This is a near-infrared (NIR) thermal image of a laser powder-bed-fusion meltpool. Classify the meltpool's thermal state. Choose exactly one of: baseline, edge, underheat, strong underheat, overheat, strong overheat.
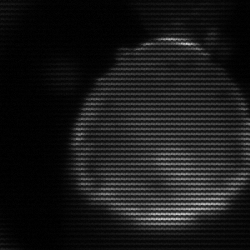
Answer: edge